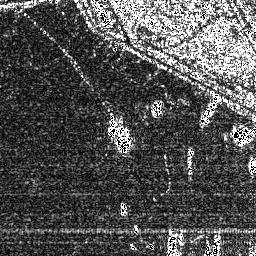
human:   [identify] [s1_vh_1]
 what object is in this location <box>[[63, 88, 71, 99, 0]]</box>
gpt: <ref>1 medium ship at the bottom</ref>